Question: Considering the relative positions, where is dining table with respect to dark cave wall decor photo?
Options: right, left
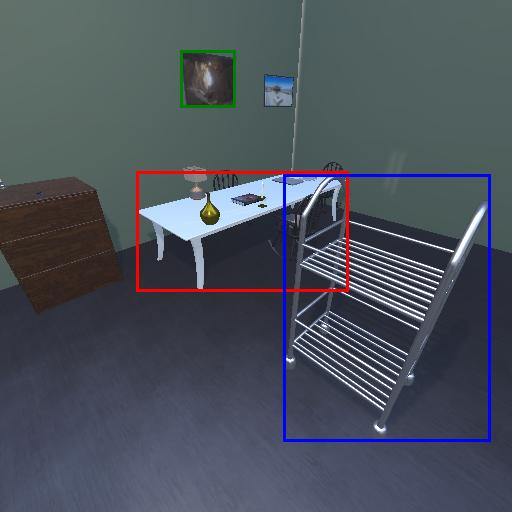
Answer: right